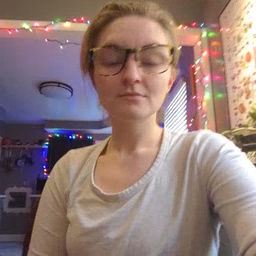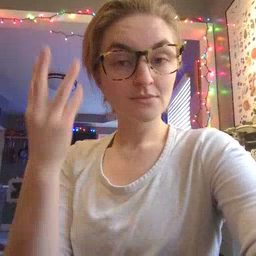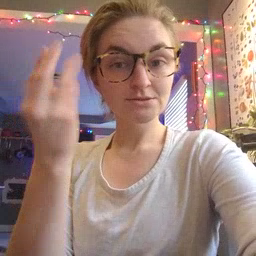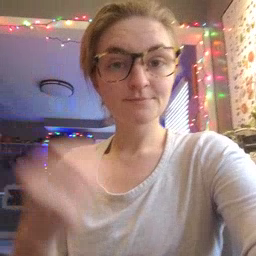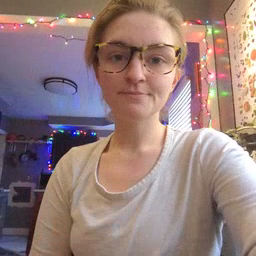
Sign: outside